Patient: sex F, age 65
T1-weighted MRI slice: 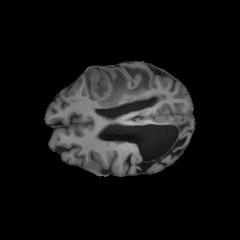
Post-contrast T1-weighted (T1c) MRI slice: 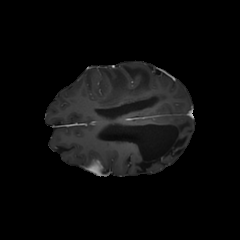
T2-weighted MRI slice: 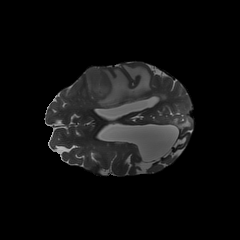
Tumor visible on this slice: yes
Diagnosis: Glioblastoma, IDH-wildtype
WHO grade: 4